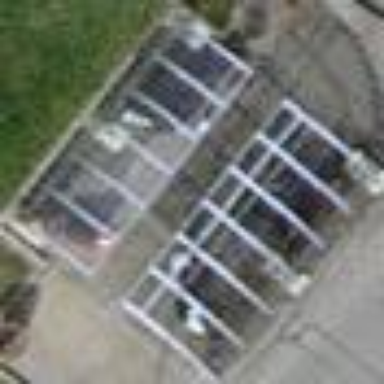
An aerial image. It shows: Bicycle parking facility.